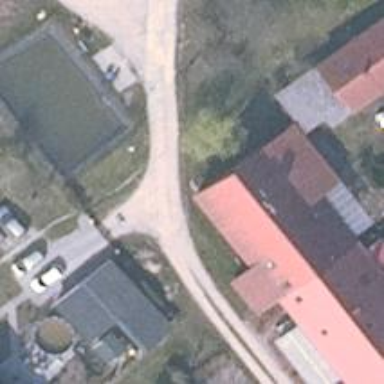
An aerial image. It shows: Driveway with ground surface.